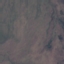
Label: HerbaceousVegetation